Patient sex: M
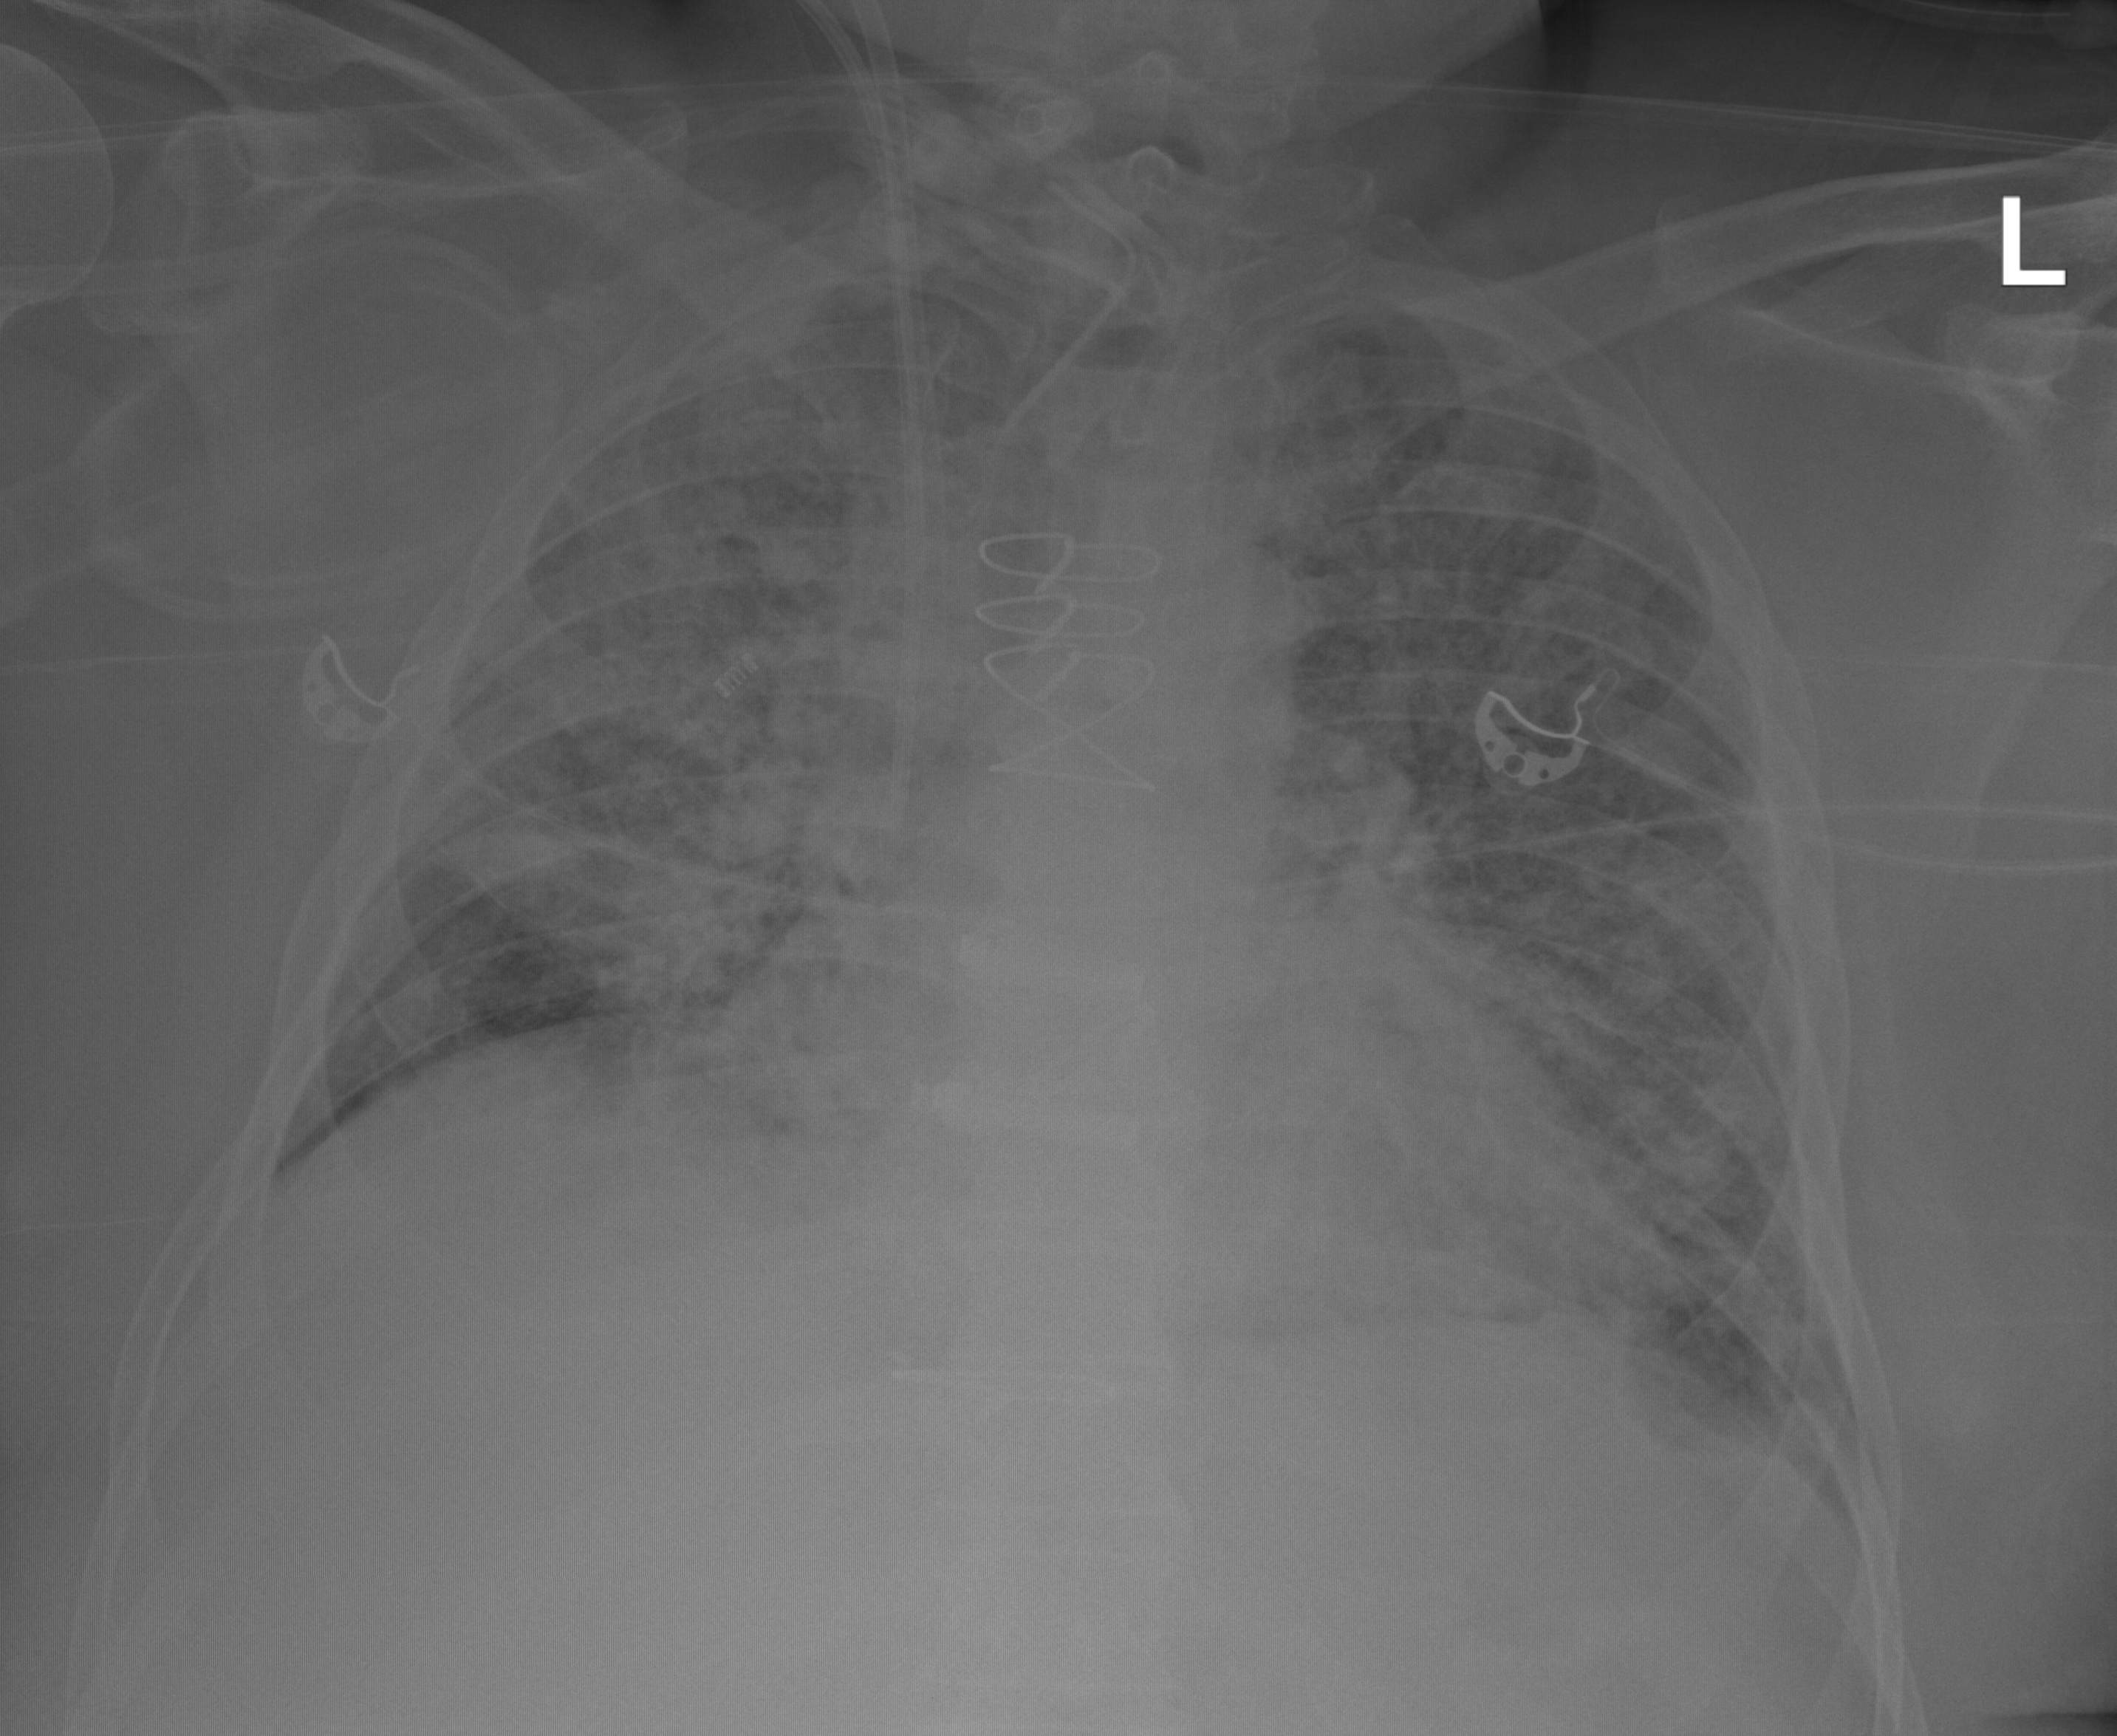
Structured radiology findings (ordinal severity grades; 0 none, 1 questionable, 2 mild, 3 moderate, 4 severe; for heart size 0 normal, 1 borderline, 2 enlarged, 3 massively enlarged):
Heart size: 2
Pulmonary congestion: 2
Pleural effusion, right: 0
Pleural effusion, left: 1
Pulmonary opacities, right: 3
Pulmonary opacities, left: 3
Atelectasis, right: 2
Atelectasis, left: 2